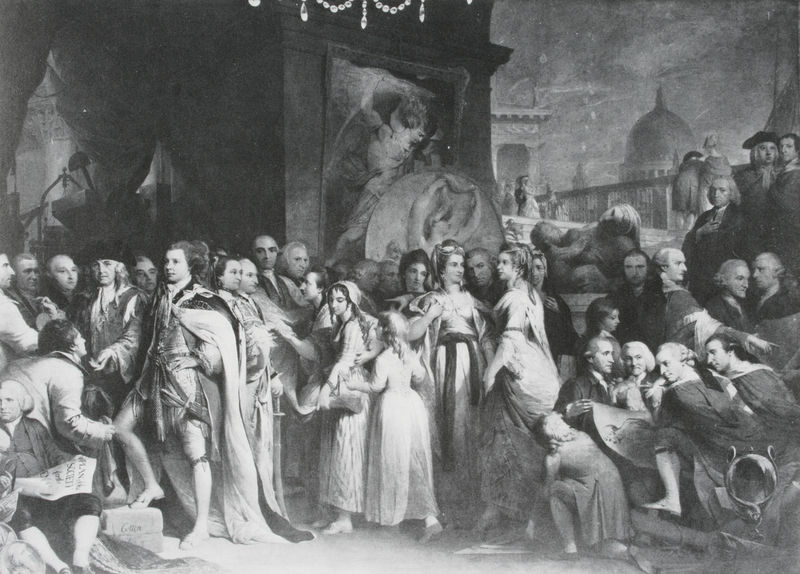
Titel: The Distribution of Premiums in the Society of Arts
Künstler: James Barry
Standort: London
Institution: Royal Academy of Arts
Schlagwörter: mann, umhang, weiß, frauen, menschen, mädchen, stadt, frau, hintergrund, kleid, kleider, männer, schwarz, gebäude, malerei, versammlung, mensch, bild, kirche, gewand, mantel, adel, kinder, statue, bein, schrift, dächer, kuppel, treppe, crowd, könig, men, people, women, group, picture, geländer, orient, dom, druck, knien, menschenmenge, karte, schreiben, man, plan, schriftrolle, königin, black and white, gaze, bitte, papers, würde, town, italy, anziehen, city, clothes, schwrz, plans, fountain, besprechung, cityscape, humans, unhang, mitelalter, european, croud, fürstern, breastfeeding, founding fathers, pictur, reneassans, zigeune, ityscape